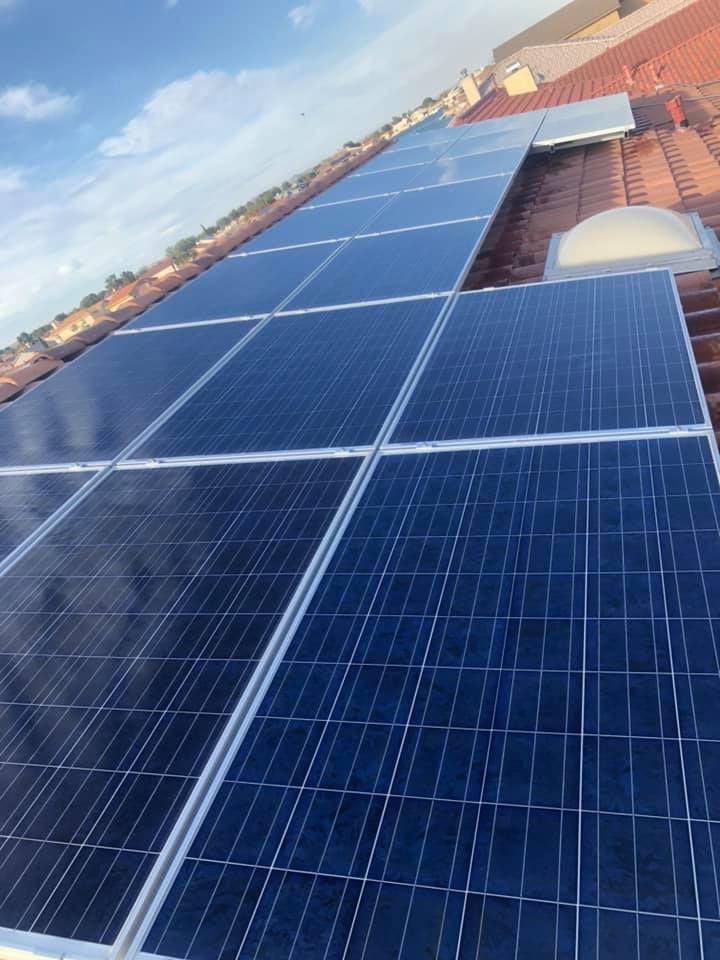
Label: Clean